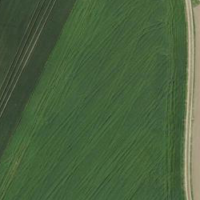
EUNIS habitat code: 52
Species observed at this site:
Medicago sativa